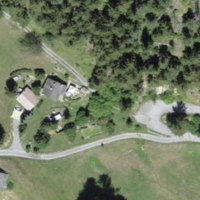
EUNIS habitat code: 43
Species observed at this site:
Plantago media